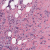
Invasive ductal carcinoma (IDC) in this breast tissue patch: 1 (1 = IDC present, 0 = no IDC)